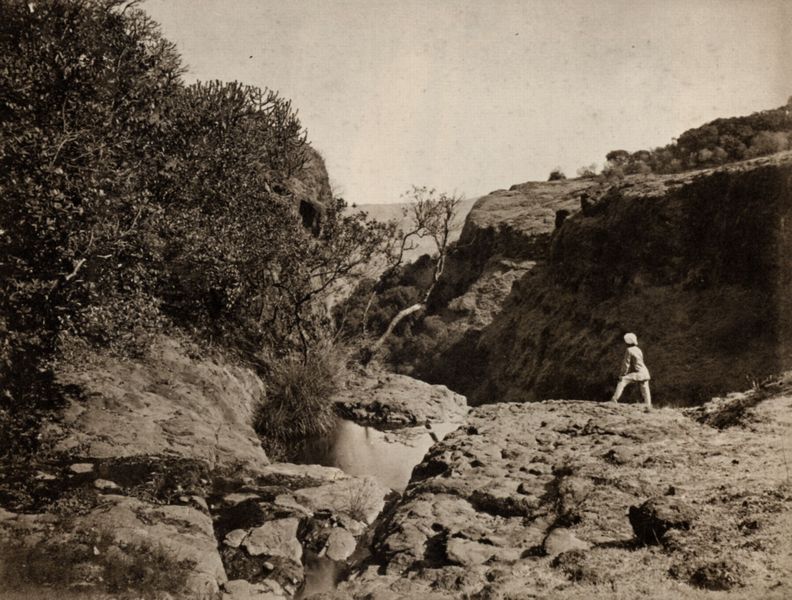
Titel: Berg Elphinstone
Künstler: Raja Lala Deen Dayal
Schlagwörter: baum, berg, dunkel, felsen, gestein, himmel, mann, meer, nackt, schatten, wasser, weiß, baden, badende, bäume, fluss, grün, landschaft, ufer, äste, braun, frau, grau, hell, hut, licht, rücken, schwarz, zeichnung, ausblick, blick, gras, tuch, wolke, beige, blond, hose, jacke, mütze, mensch, stehen, stein, steine, weit, schauen, bach, erde, ferne, flusslauf, horizont, hügel, natur, strauch, busch, büsche, gebüsch, gewässer, sonne, sträucher, boden, figur, kind, person, tal, wald, wasserfall, aussicht, bein, pfütze, sommer, beobachten, position, moderne, abhang, steinig, warm, berge, bergig, fels, felswand, gebirge, hang, klippen, abstufungen, hecke, tag, monochrom, geröll, schlucht, ausflug, rand, sepia, beobachter, querformat, kopftuch, tiefe, allein, junge, gestalt, betrachter, foto, fotografie, photographie, flechten, urlaub, abgrund, felsig, schwarzweiss, schritt, nadelbaum, betrachten, photo, kontraste, chwarz, karg, geäst, wanderer, stark, hügeö, wildnis, gestrüpp, entdecker, grautöne, fotographie, turban, graus, gucken, wanderung, grell, mittelmeer, steigen, bewuchs, baume, chlucht, fremde, betrachte, canyopn, hinabsehen, kinds, starcuh, unwegsam, ödniss, rügen, macchie, menschg, buasch